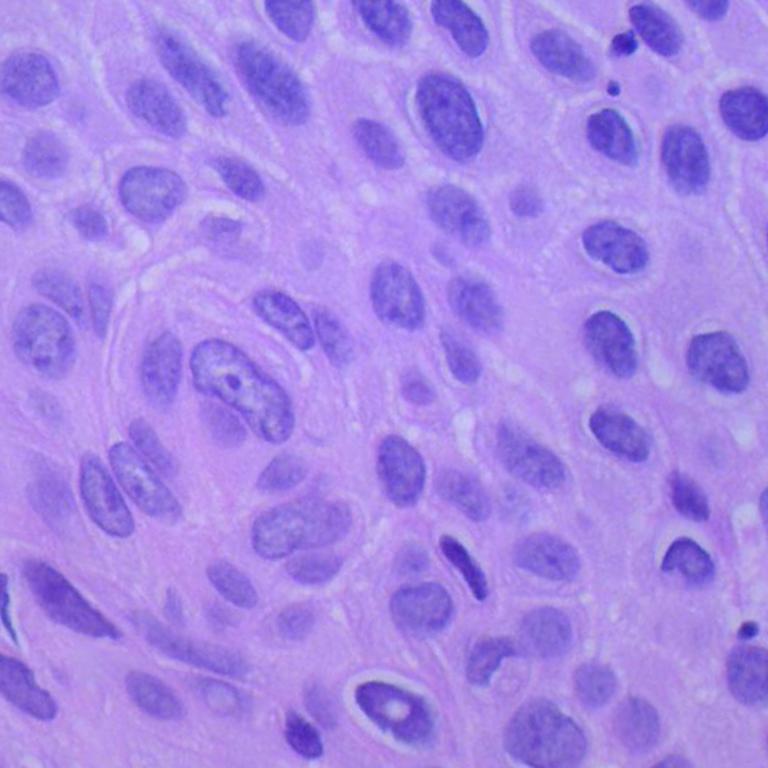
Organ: lung
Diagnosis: squamous carcinomas